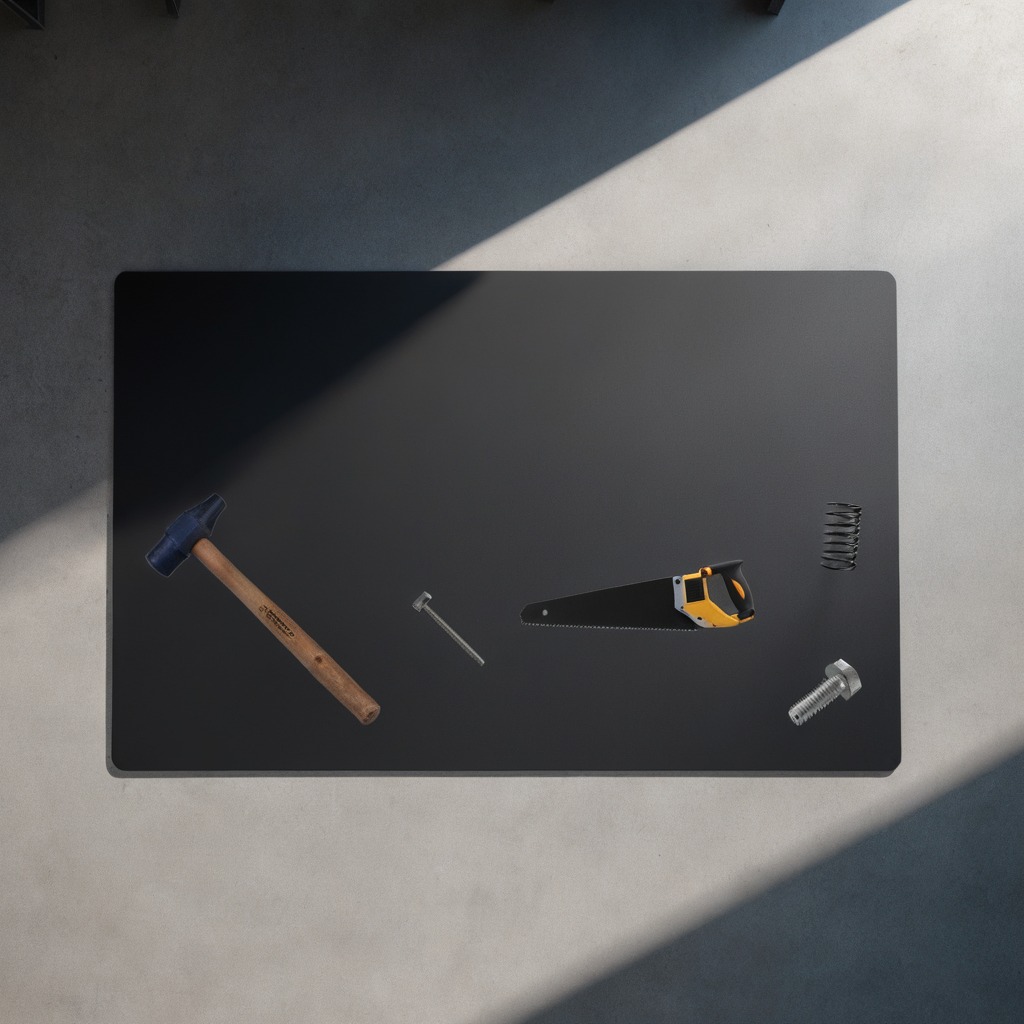
A hammer, an iron nail, a metal machine screw, a coiled metal spring, and a handheld metal saw are lying on the clean granite tabletop.